Question: I am new in android development .Actually i am trying to run simple "hellow world" android app in eclipse i am getting error in mainactivity.java so i am not able to run this demo app in eclipse.
so any one can help me please.

console:
'''
[2014-06-11 21:05:51 - adb] Unexpected exception 'Cannot run program "/home/himanshu/Downloads/adt-bundle-linux-x86_64-20140321/sdk/platform-tools/adb": error=2, No such file or directory' while attempting to get adb version from '/home/himanshu/Downloads/adt-bundle-linux-x86_64-20140321/sdk/platform-tools/adb'
'''
Thanks
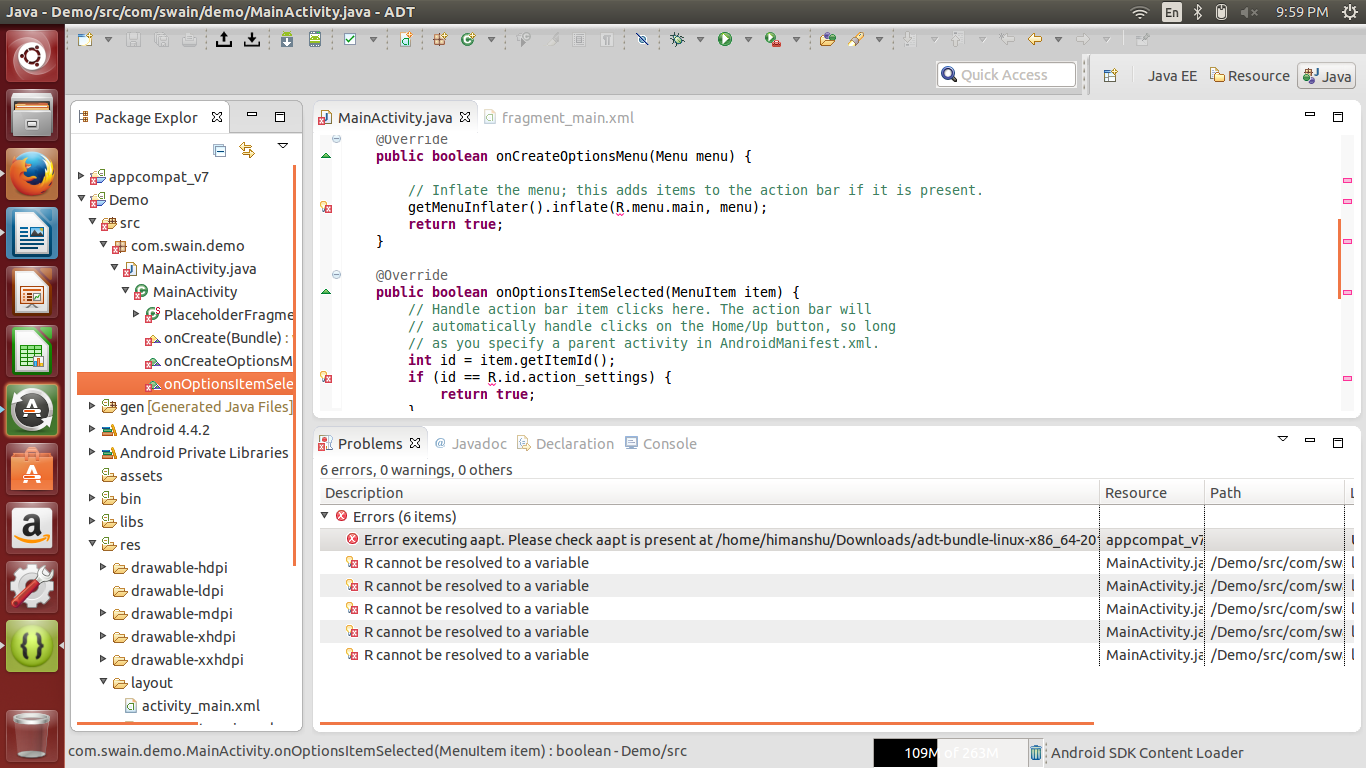
Answer: Open the SDK manager and make sure you install all of the SDK relevant files and the emulator relevant files. Look through your SDK manager and tell me if that worked. If you are not sure what to do with the SDK manager once it is opened, comment this, and I will help you out.